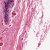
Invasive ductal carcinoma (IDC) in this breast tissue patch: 0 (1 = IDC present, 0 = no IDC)